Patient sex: M
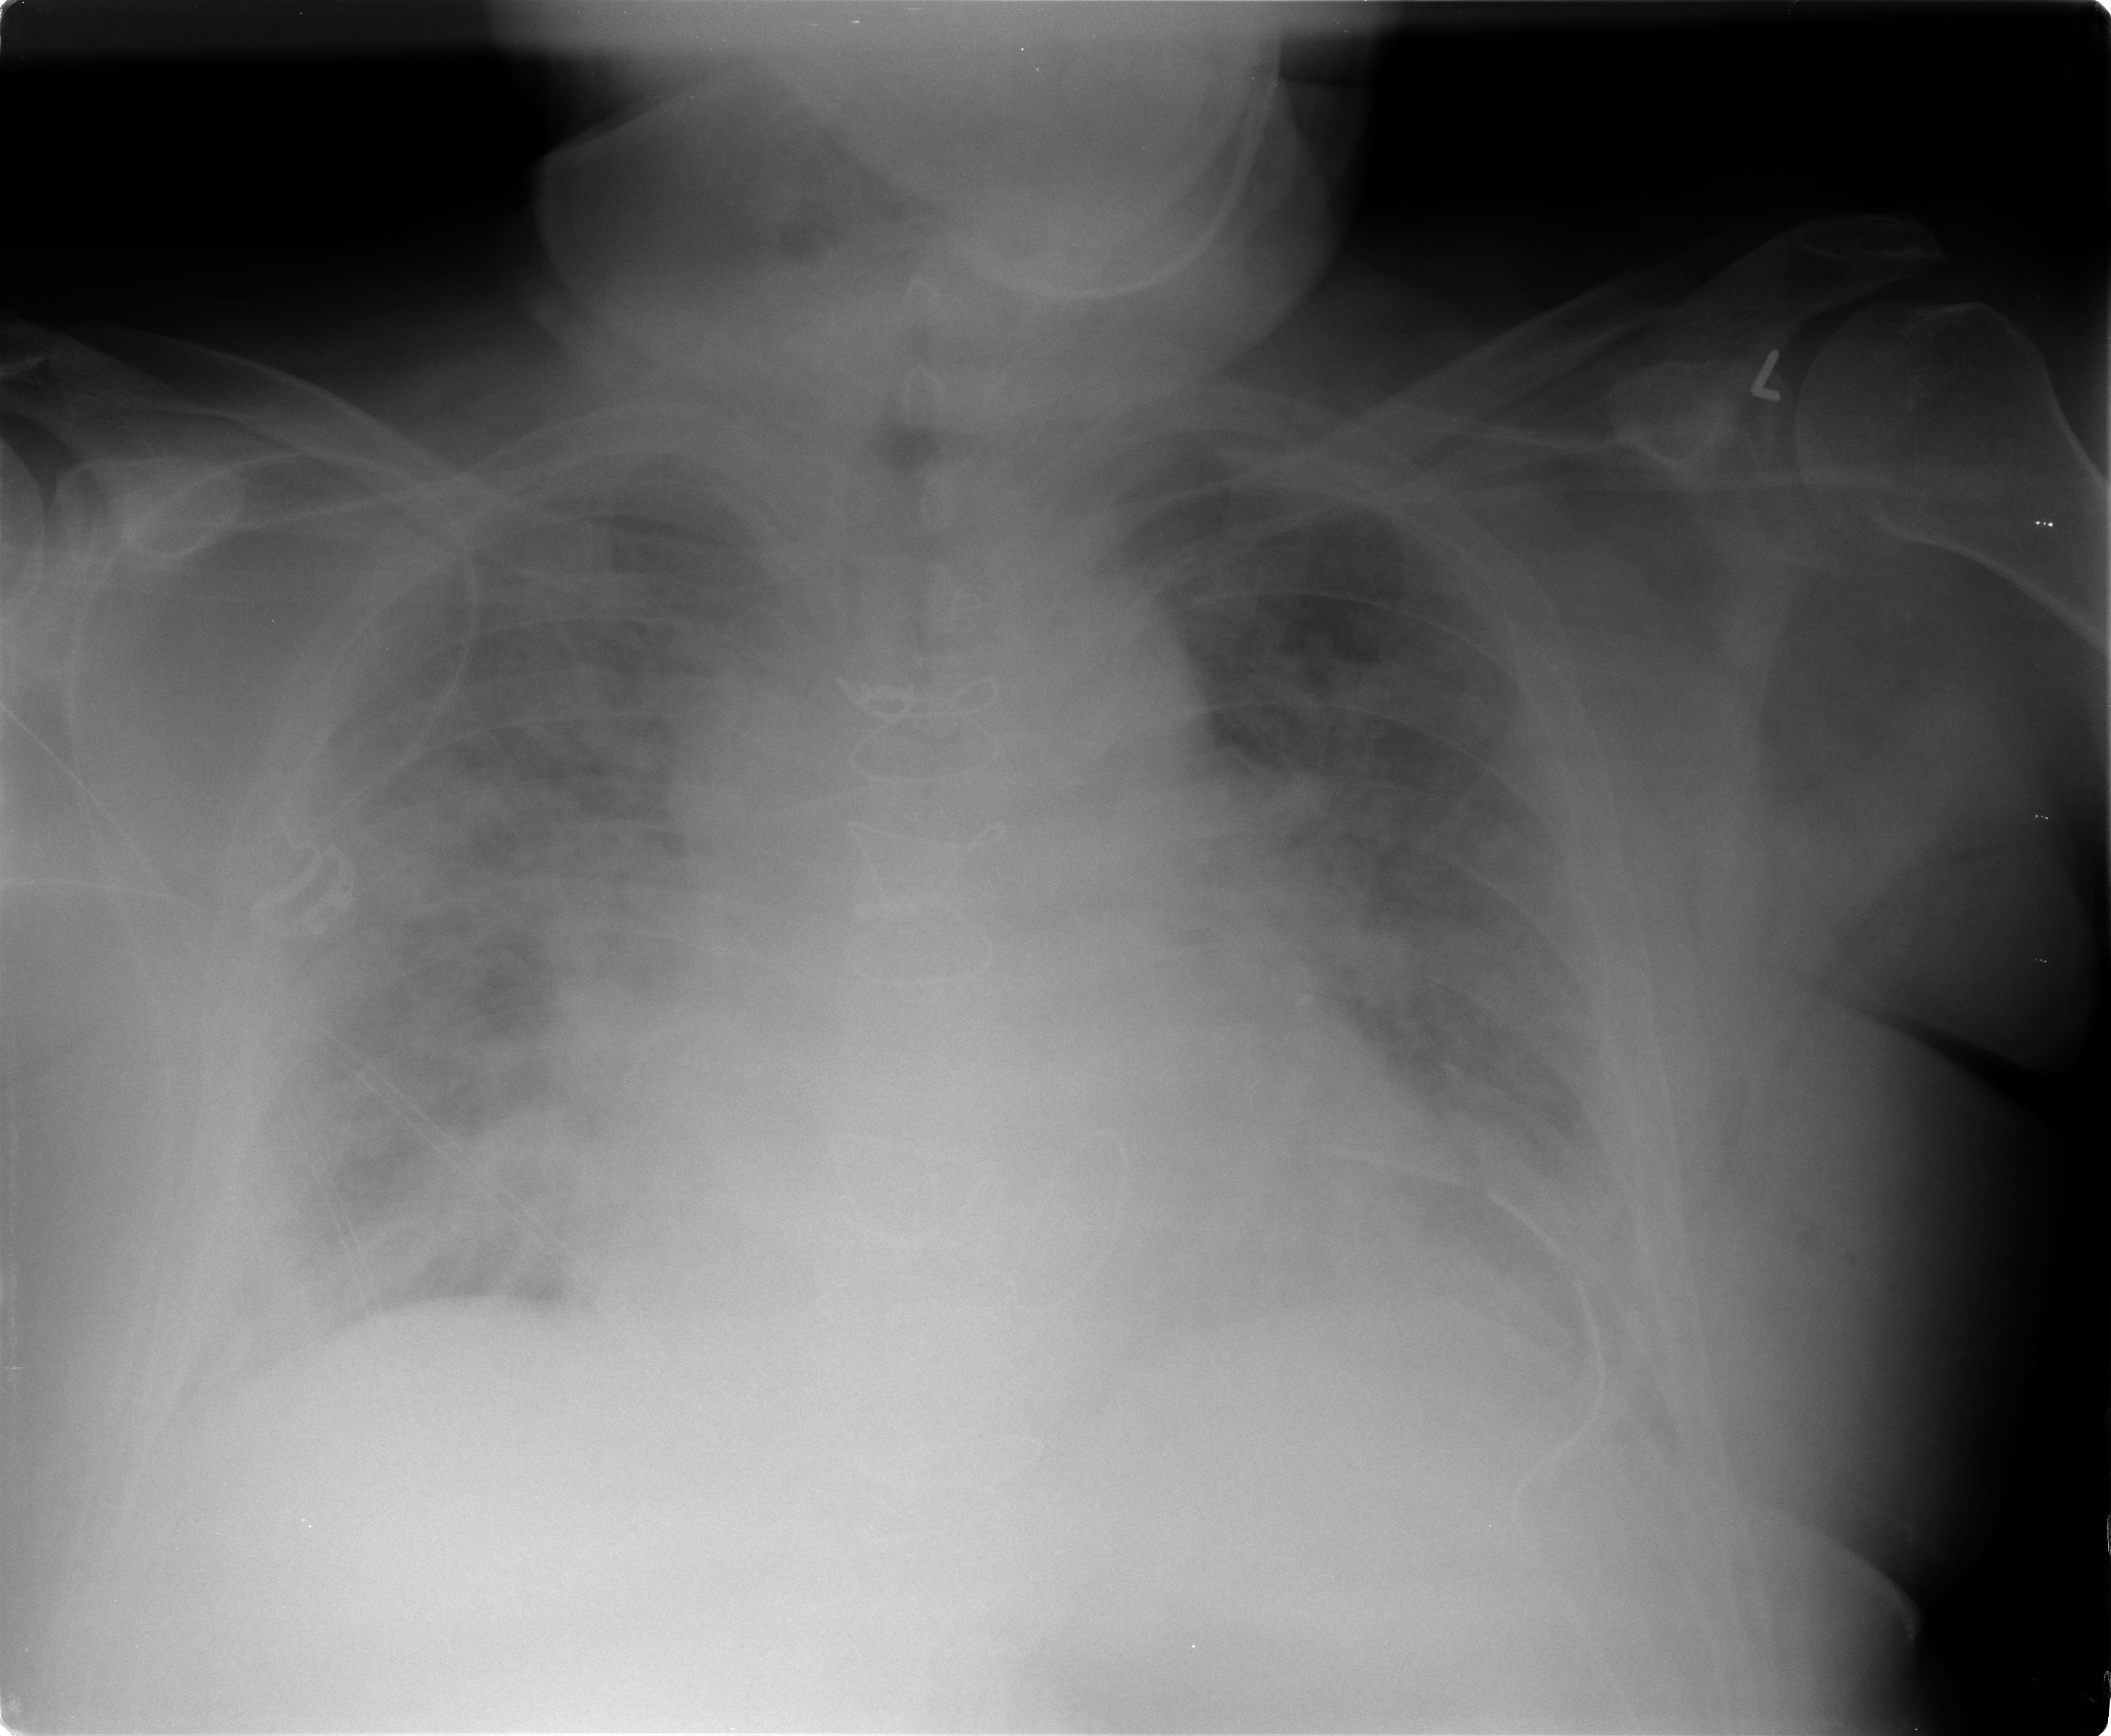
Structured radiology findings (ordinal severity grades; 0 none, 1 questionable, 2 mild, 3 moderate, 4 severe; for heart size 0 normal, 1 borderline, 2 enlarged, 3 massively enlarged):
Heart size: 2
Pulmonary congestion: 3
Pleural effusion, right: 2
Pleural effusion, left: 2
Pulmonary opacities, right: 3
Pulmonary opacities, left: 3
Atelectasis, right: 2
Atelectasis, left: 2